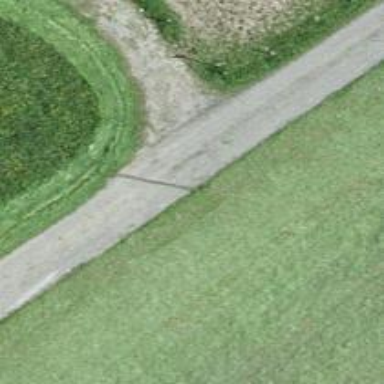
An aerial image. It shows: Gravel track road.